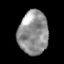
Tissue: skin
Cell type: Epithelial cells
Senescence score: 0.2651
Nuclear area (px): 1275
Mean DAPI intensity: 144.598